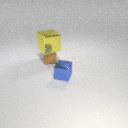
small brown rubber cube below large yellow metal cube